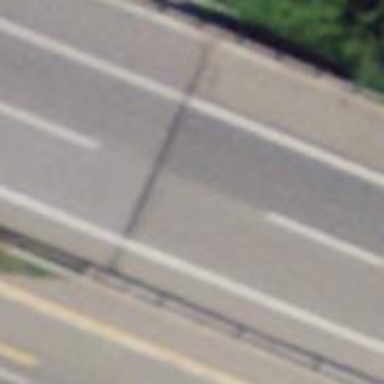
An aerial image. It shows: Asphalt bridge over motorway.